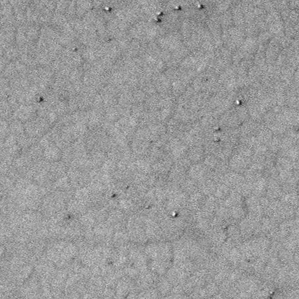
Label: frost